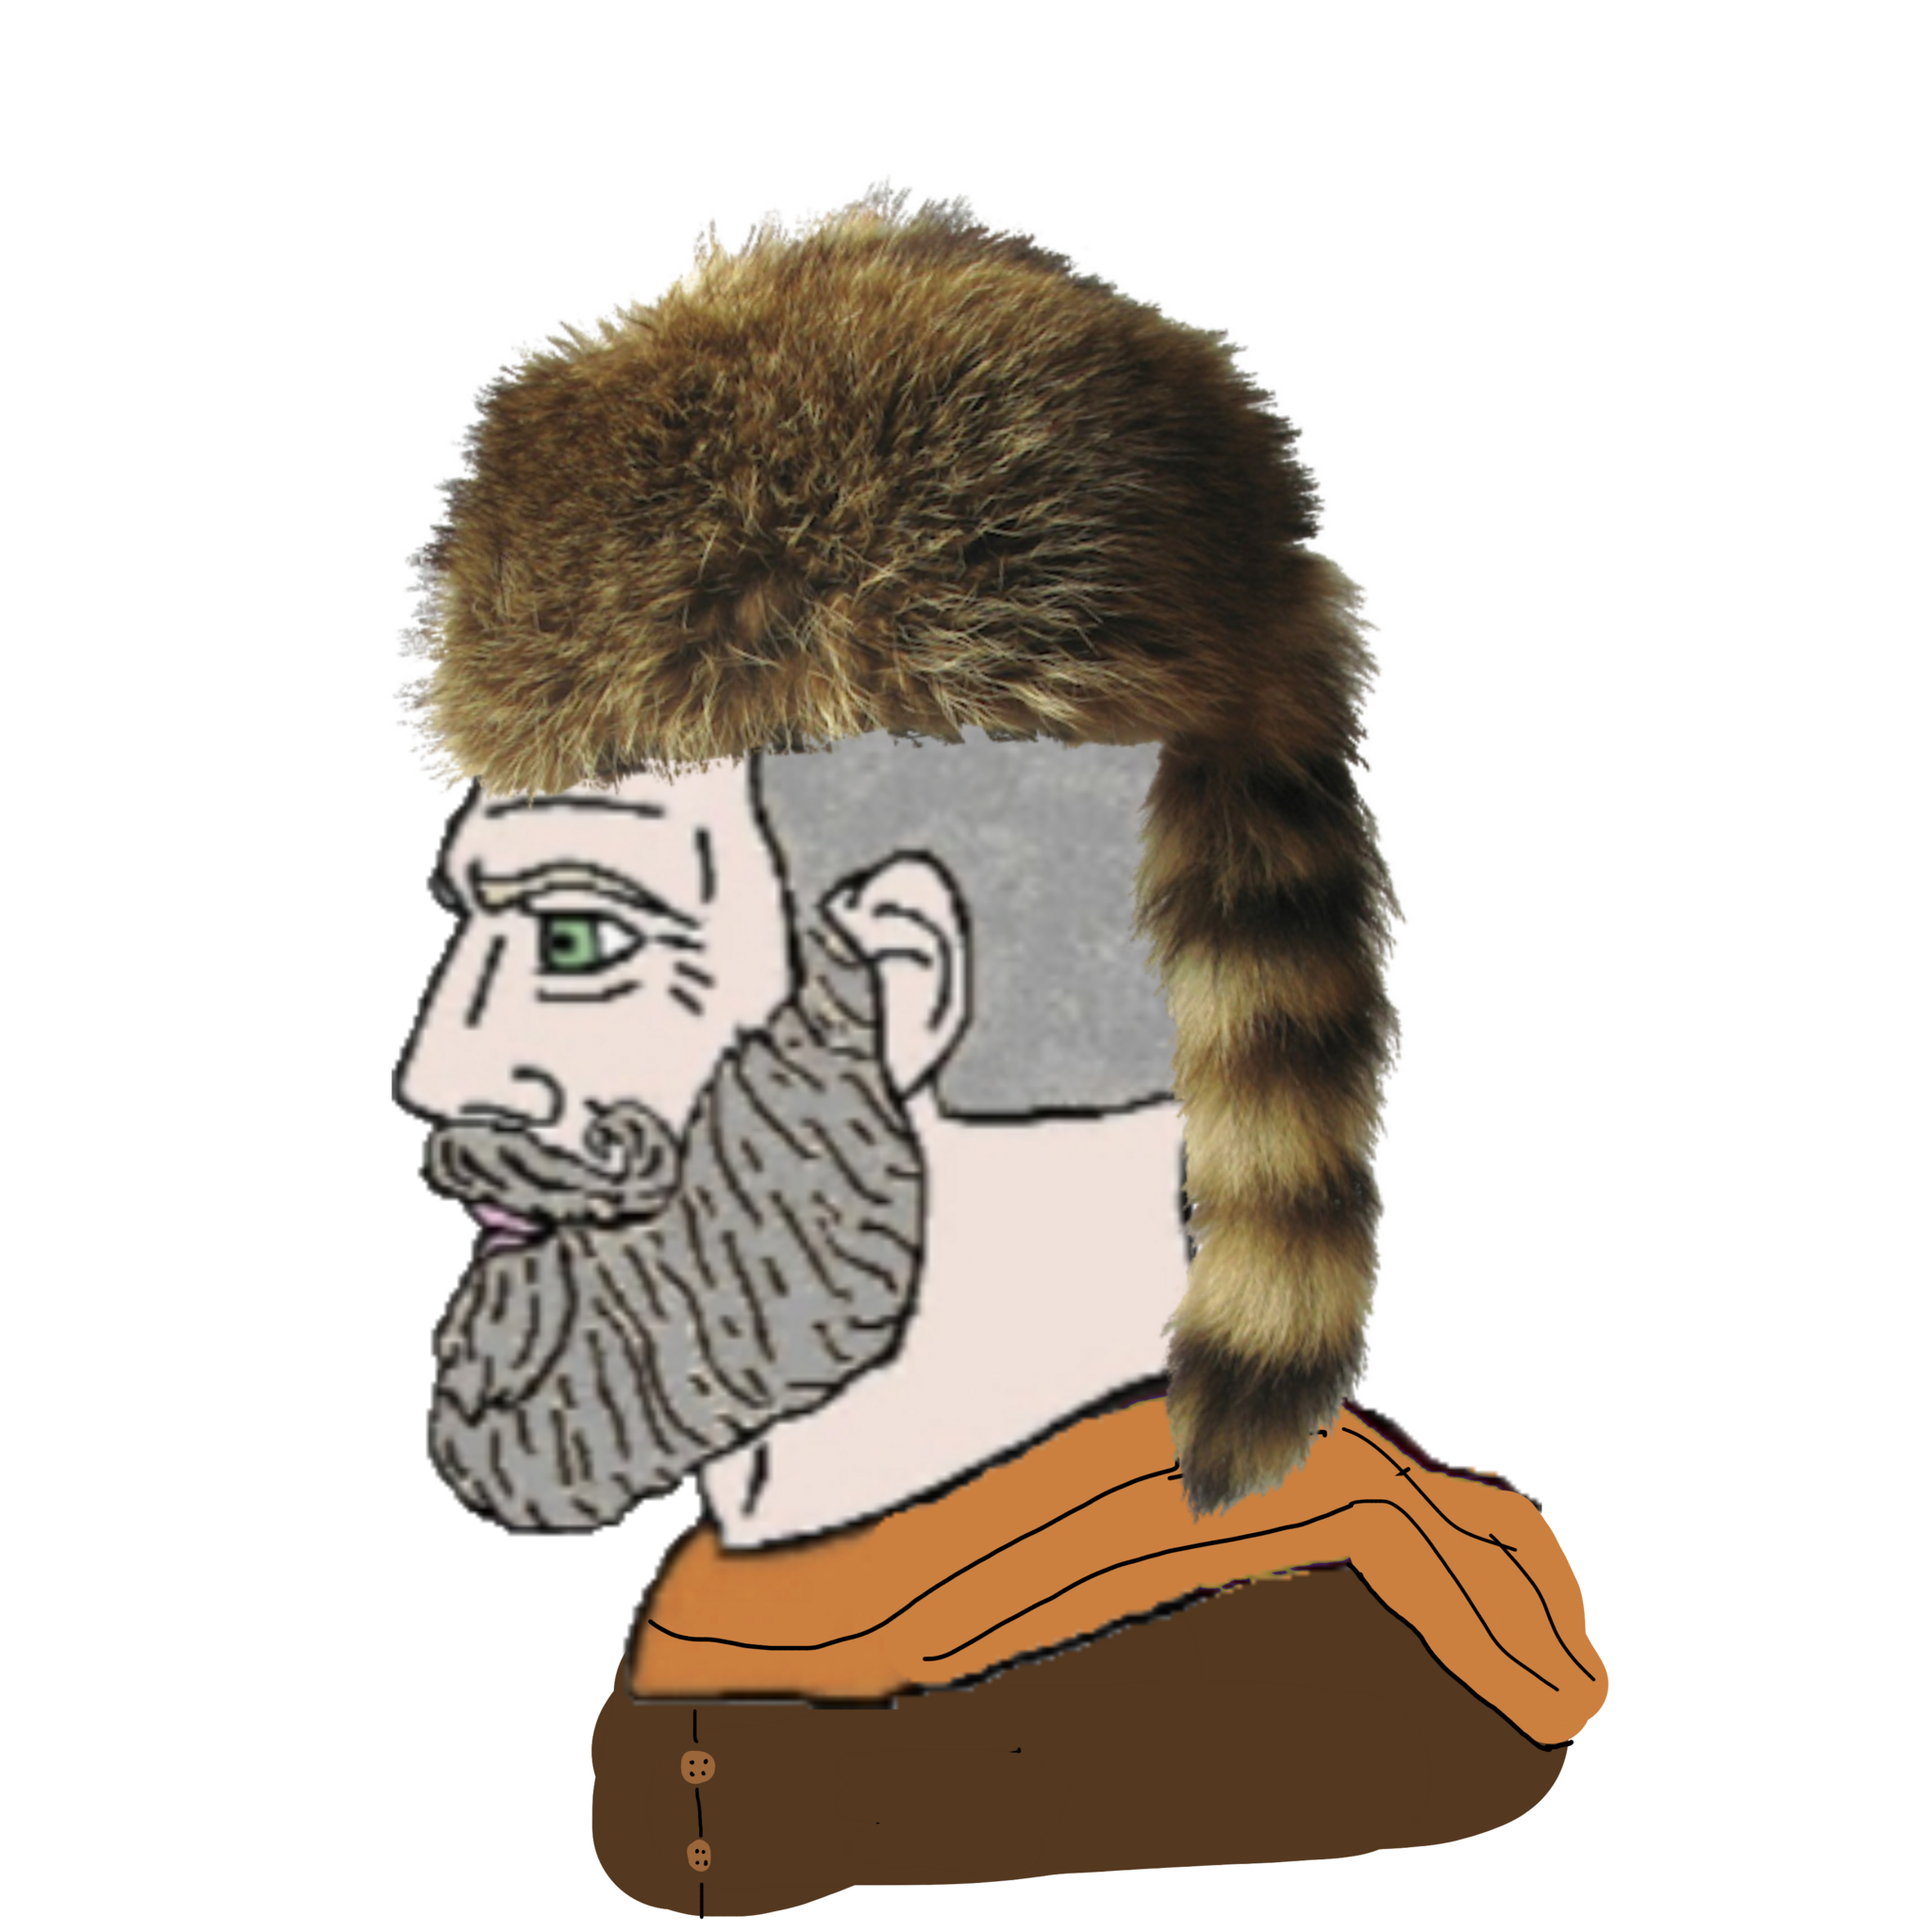
Label: 4_Yes_Chad